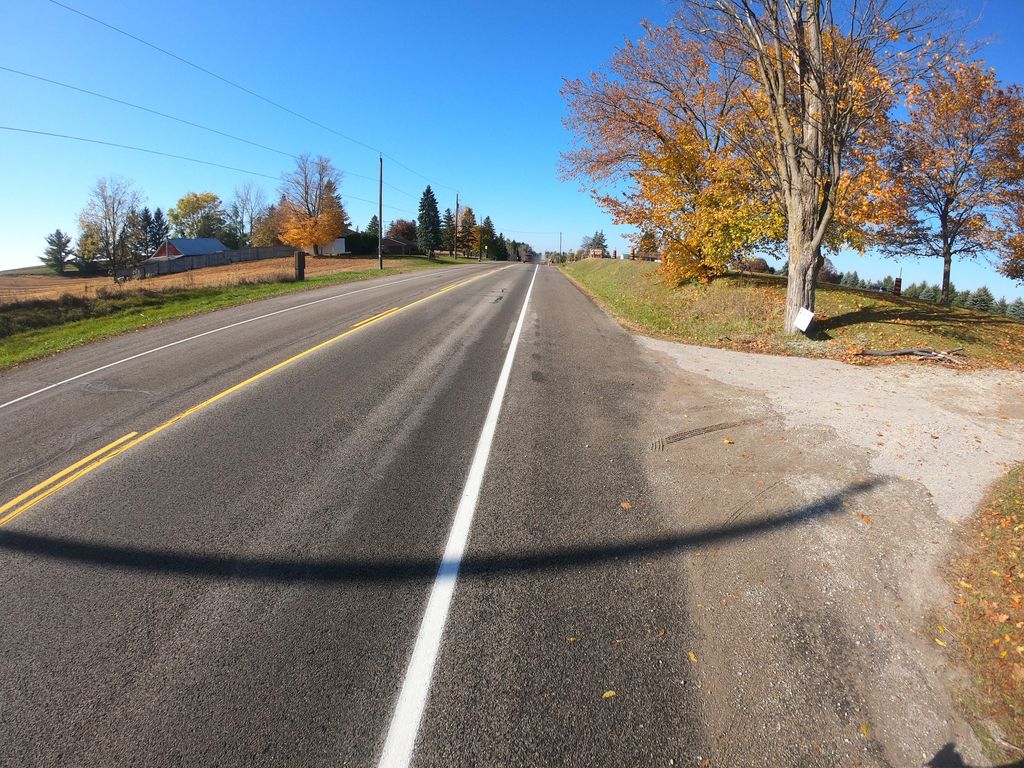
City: kitchener-waterloo